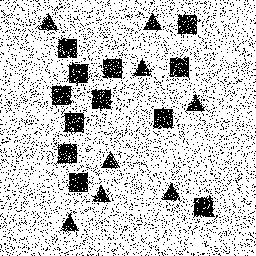
Squares: 12
Triangles: 8
Stars: 0
Total shapes: 20